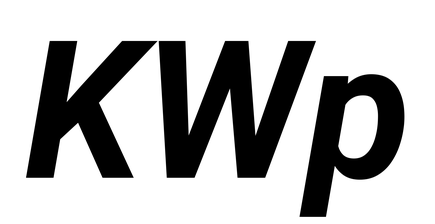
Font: Roboto-Italic_Bold_Italic